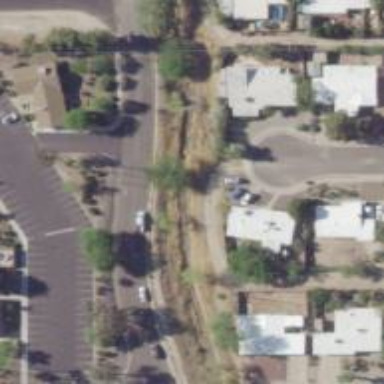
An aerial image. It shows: Alleyway designated as service road.